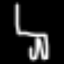
Label: chair